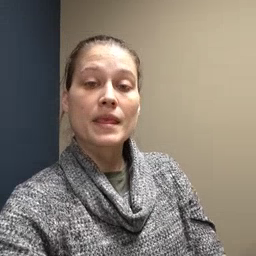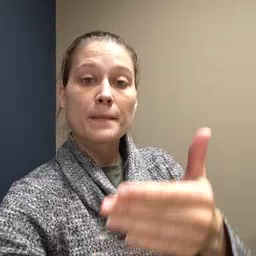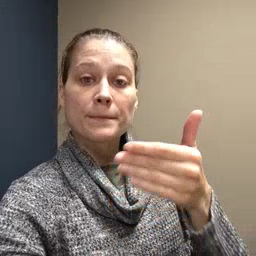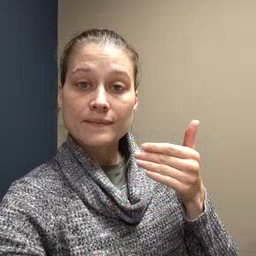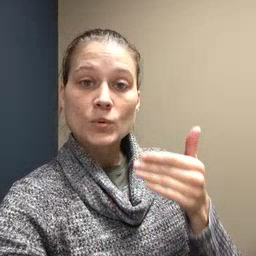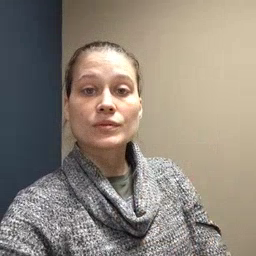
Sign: before